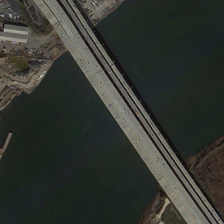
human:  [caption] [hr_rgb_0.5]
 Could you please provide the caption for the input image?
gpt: both sides of the river are densely populated .

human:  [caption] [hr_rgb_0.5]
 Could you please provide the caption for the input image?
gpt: the long bridge was built over the river .

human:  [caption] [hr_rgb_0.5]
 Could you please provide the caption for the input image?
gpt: the long bridge was built over the river .

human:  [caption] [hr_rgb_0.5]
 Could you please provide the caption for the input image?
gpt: both sides of the river are densely populated .

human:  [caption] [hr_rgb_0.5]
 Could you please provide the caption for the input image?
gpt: both sides of the river are densely populated .